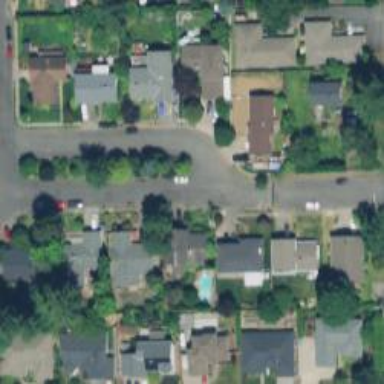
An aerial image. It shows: Residential road with sidewalk on the left.